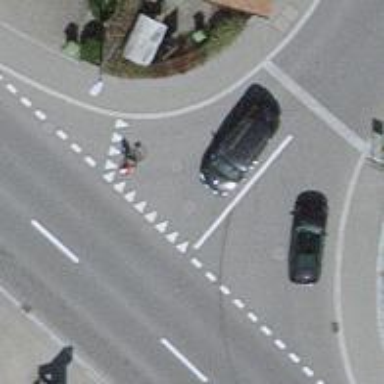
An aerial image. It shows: Road with "give way" sign.